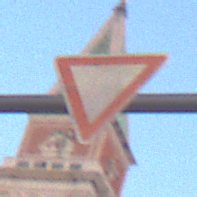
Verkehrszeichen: VorfahrtGewaehren
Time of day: SunriseSunset
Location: Outdoor (Urban)
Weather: Clear
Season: NotSpecified
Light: Natural